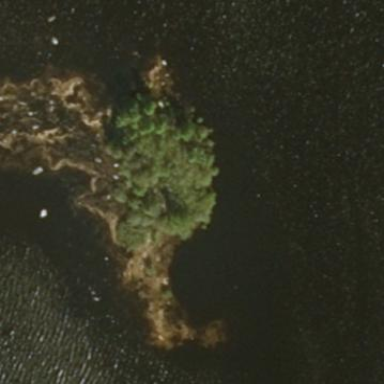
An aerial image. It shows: Image showing island.